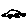
Label: car